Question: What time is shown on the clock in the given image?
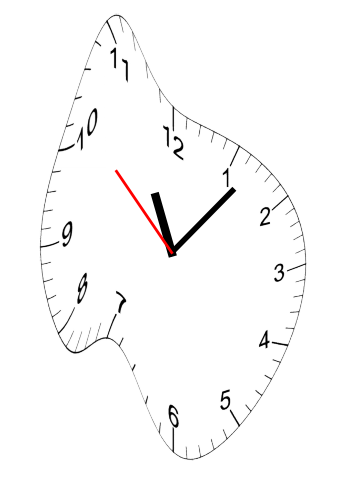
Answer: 11:06:52